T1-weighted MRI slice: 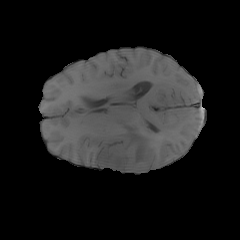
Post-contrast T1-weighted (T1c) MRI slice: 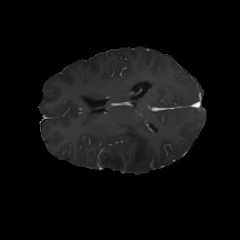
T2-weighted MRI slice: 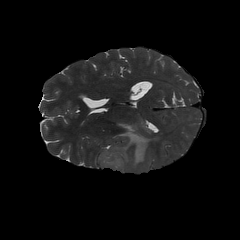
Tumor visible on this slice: yes